Chest X-ray. View position: PA
Patient age: 48
Patient sex: F
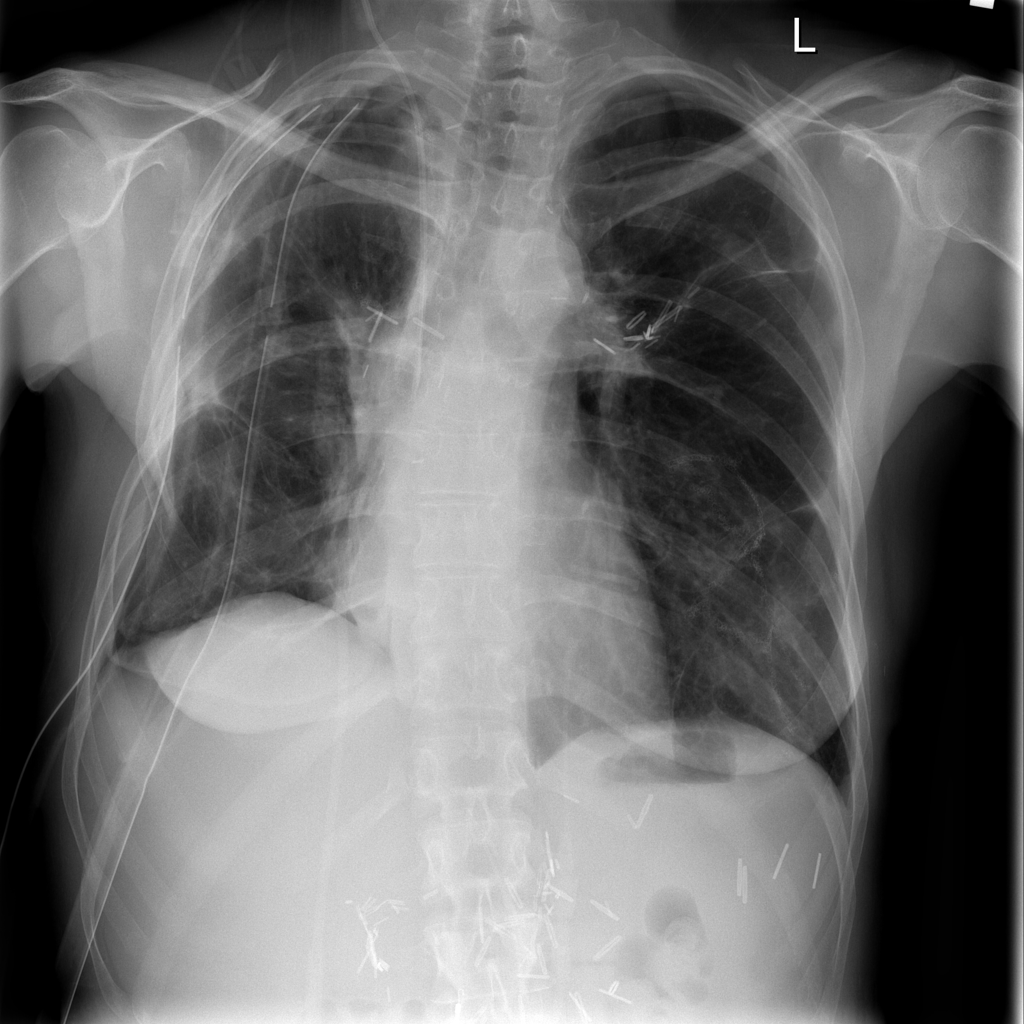
Finding: Pneumothorax